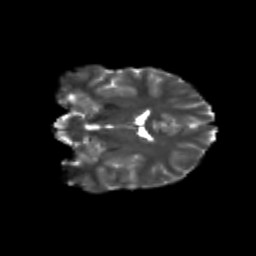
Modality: T2w
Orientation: coronal
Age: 12
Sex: male
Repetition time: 9.512 s
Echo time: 0.089 s